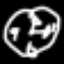
Label: clock